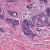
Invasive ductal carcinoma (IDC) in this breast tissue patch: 1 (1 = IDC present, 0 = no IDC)